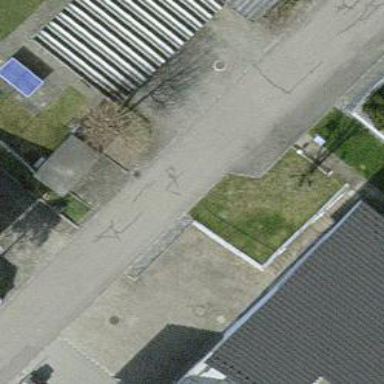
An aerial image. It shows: Garage building.